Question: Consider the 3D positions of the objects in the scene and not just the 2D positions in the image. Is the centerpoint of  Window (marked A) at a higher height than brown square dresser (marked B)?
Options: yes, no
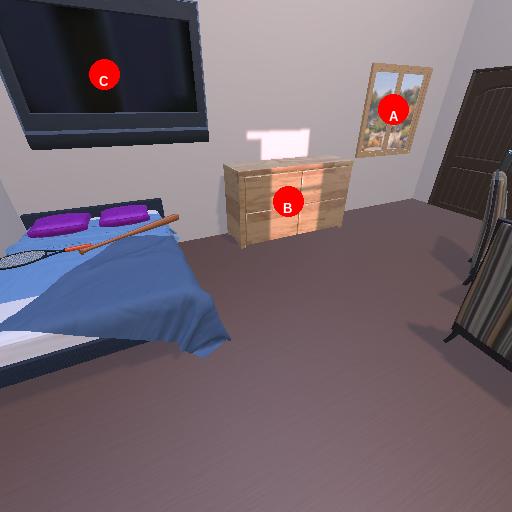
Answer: yes